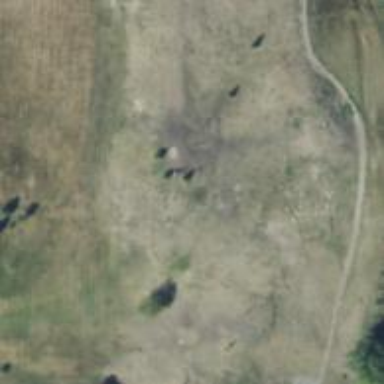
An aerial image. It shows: Disc golf tee area.